問題: 凸四角形$ABCD$の対角線が点$P$で交わっている。$\angle CDA = {90}^{\circ}$, $\triangle ABP = 22$, $\triangle CDP = 7$であり、$\triangle ABC$の$\angle A$内の傍心$J$が半直線$DC$上に存在するとき、$\triangle BCP$の面積はいくらか。
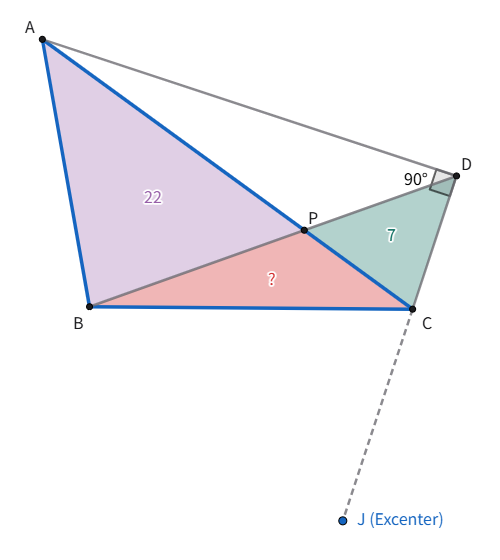
解答: 辺$AC$の中点を$M$とすると、円周角の定理の逆より、$M$は$\triangle ADC$の外心となる。いま、$J$は$\triangle ABC$の傍心なので、$\angle BCJ = \angle MCD = \angle MDC$と計算すれば$BC \parallel MD$が導かれる。したがって、$\triangle BCD = \triangle BCM = \frac{\triangle ABC}{2}$となり、$\triangle BCP + 7 = \frac{\triangle BCP + 22}{2}$から$\triangle BCP = 8$を得るので、求める面積は$8$である。
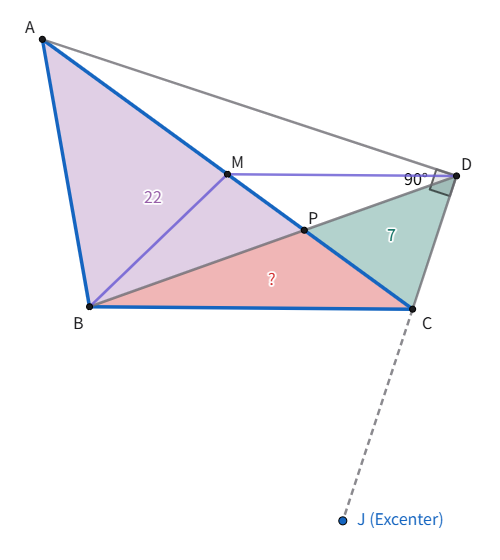
答え: $8$
タグ: 直角三角形、面積
難易度: hard